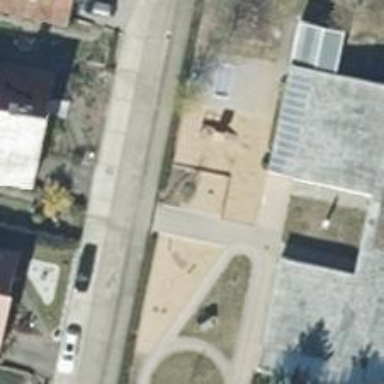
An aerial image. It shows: Playground area for leisure activities on the land.